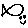
Label: fish